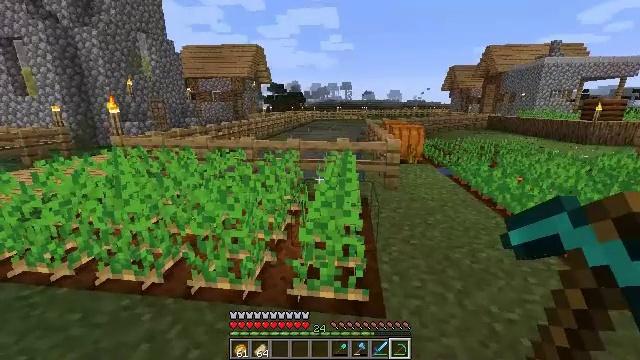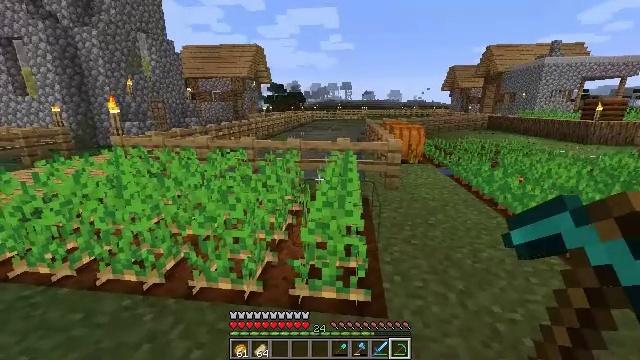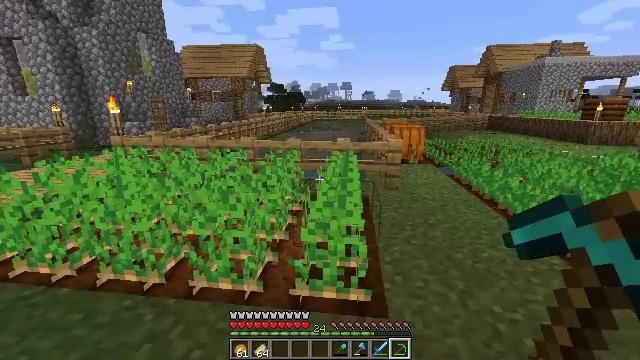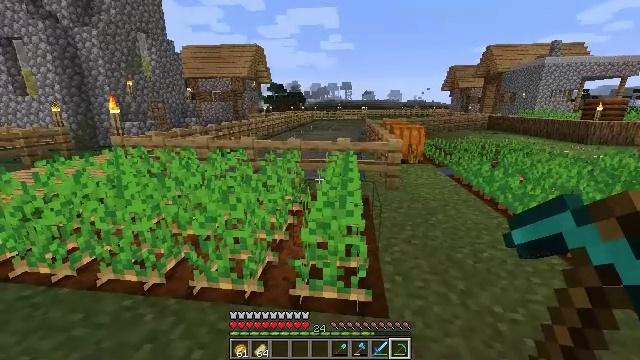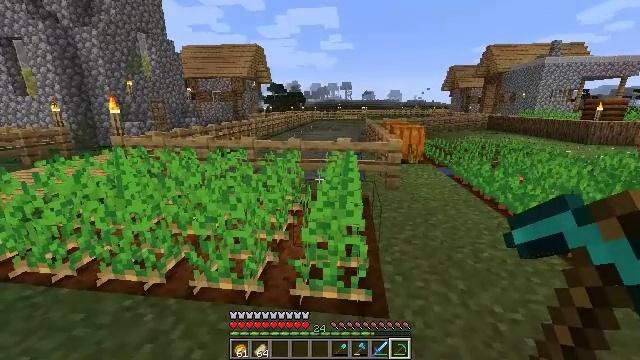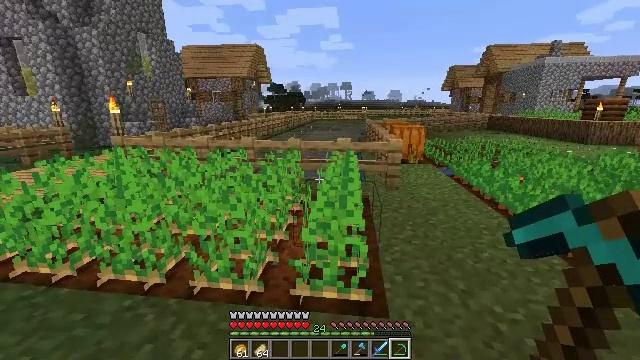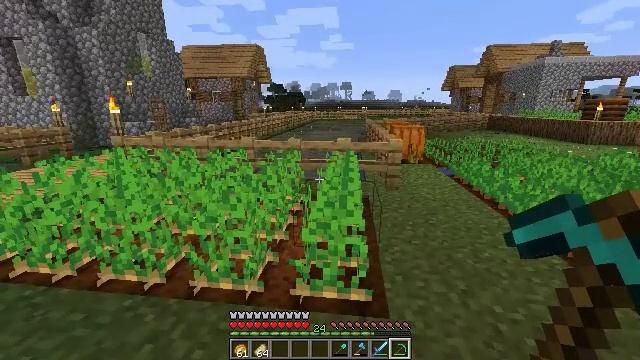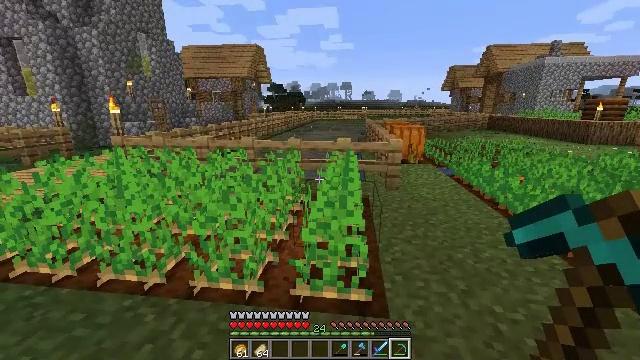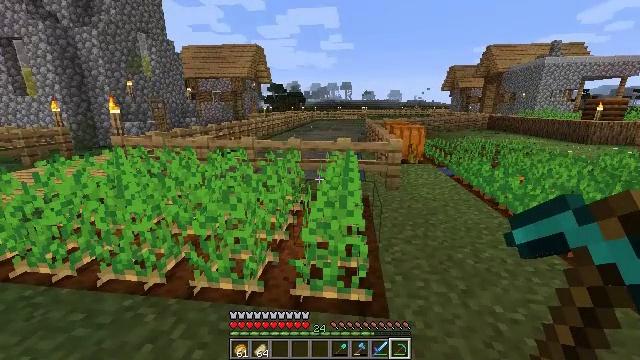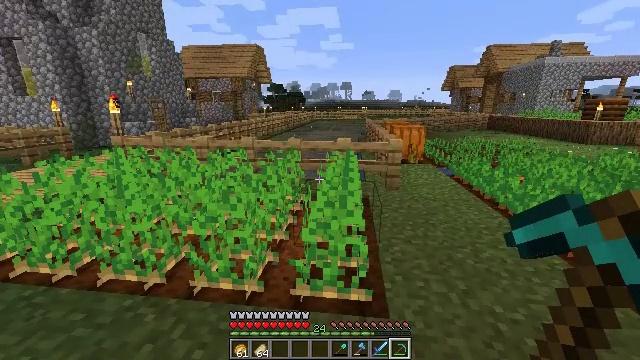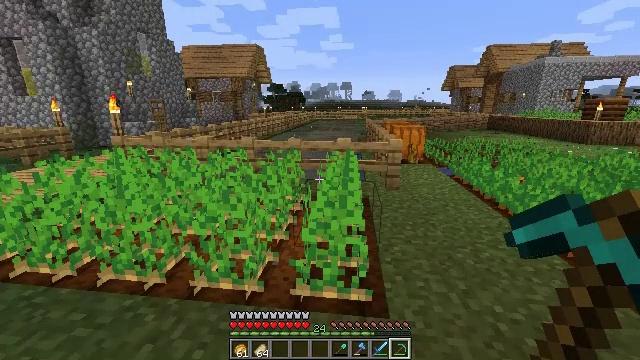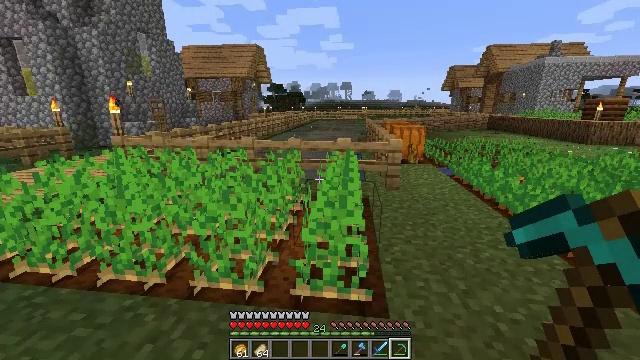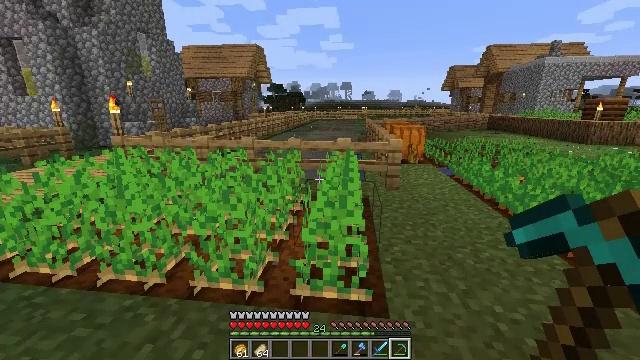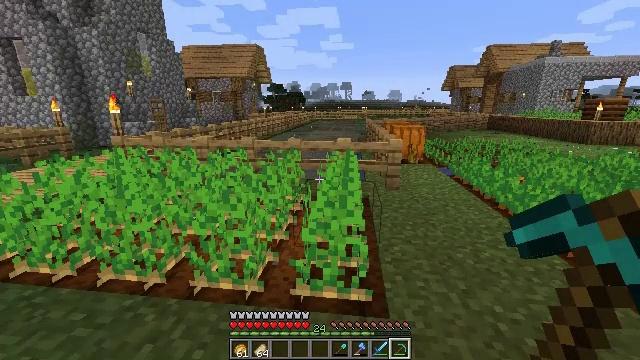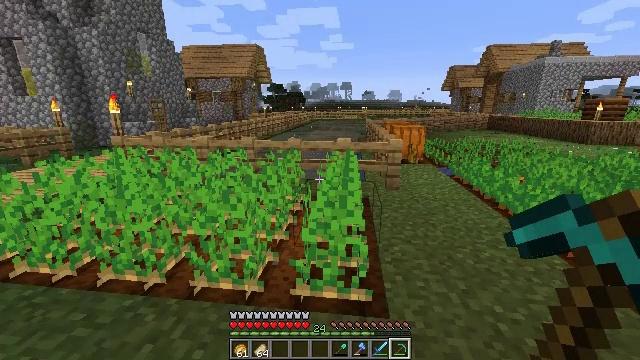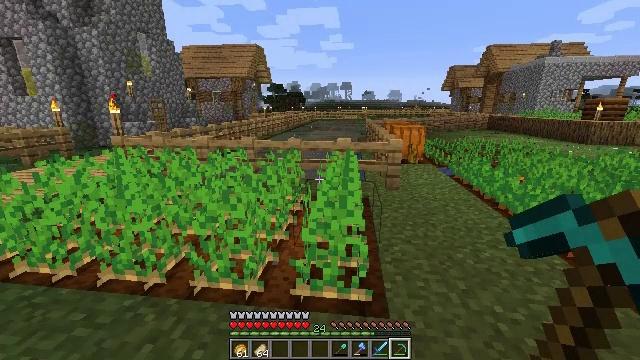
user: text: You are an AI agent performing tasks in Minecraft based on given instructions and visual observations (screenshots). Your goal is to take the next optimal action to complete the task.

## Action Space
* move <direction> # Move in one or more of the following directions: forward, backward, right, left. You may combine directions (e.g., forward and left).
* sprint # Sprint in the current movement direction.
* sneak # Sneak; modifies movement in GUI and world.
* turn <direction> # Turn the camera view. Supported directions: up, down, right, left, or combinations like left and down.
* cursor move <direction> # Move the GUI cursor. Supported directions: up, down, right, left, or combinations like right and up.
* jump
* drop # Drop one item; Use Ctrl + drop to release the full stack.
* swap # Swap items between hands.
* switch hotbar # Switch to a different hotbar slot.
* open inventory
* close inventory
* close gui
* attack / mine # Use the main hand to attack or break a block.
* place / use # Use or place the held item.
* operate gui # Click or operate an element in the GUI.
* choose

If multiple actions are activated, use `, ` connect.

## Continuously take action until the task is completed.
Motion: motion action
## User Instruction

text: Dig up potatoes from the soil.
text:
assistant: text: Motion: no_op
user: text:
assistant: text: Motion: no_op
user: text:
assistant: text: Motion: no_op
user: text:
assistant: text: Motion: no_op
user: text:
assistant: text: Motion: no_op
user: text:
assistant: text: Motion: no_op
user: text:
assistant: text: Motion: no_op
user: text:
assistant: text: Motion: no_op
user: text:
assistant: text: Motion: no_op
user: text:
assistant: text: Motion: no_op
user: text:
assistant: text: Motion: no_op
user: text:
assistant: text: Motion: no_op
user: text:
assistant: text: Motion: no_op
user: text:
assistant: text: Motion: no_op
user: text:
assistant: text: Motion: no_op
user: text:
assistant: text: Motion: no_op
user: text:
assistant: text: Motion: no_op
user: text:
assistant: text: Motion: no_op
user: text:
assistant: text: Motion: no_op
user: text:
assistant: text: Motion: no_op
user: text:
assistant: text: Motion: no_op
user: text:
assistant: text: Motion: no_op
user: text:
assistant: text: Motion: no_op
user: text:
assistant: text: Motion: no_op
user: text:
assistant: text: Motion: no_op
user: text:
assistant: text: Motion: no_op
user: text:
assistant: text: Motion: no_op
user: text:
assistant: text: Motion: no_op
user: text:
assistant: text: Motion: no_op
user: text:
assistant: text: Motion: no_op